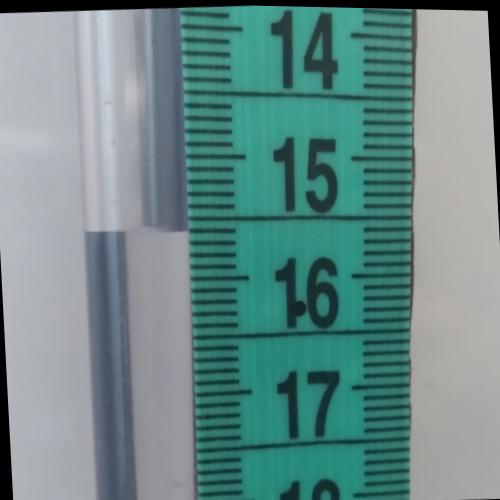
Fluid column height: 15.6 cm